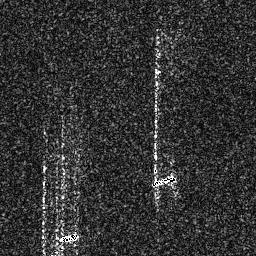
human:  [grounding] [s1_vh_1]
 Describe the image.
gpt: In the satellite image, there is  <ref>1 small ship </ref> <box>[[21, 90, 31, 94, 0]]</box> located at bottom left,  <ref>1 small ship </ref> <box>[[58, 66, 69, 73, 0]]</box> located at bottom.